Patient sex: F
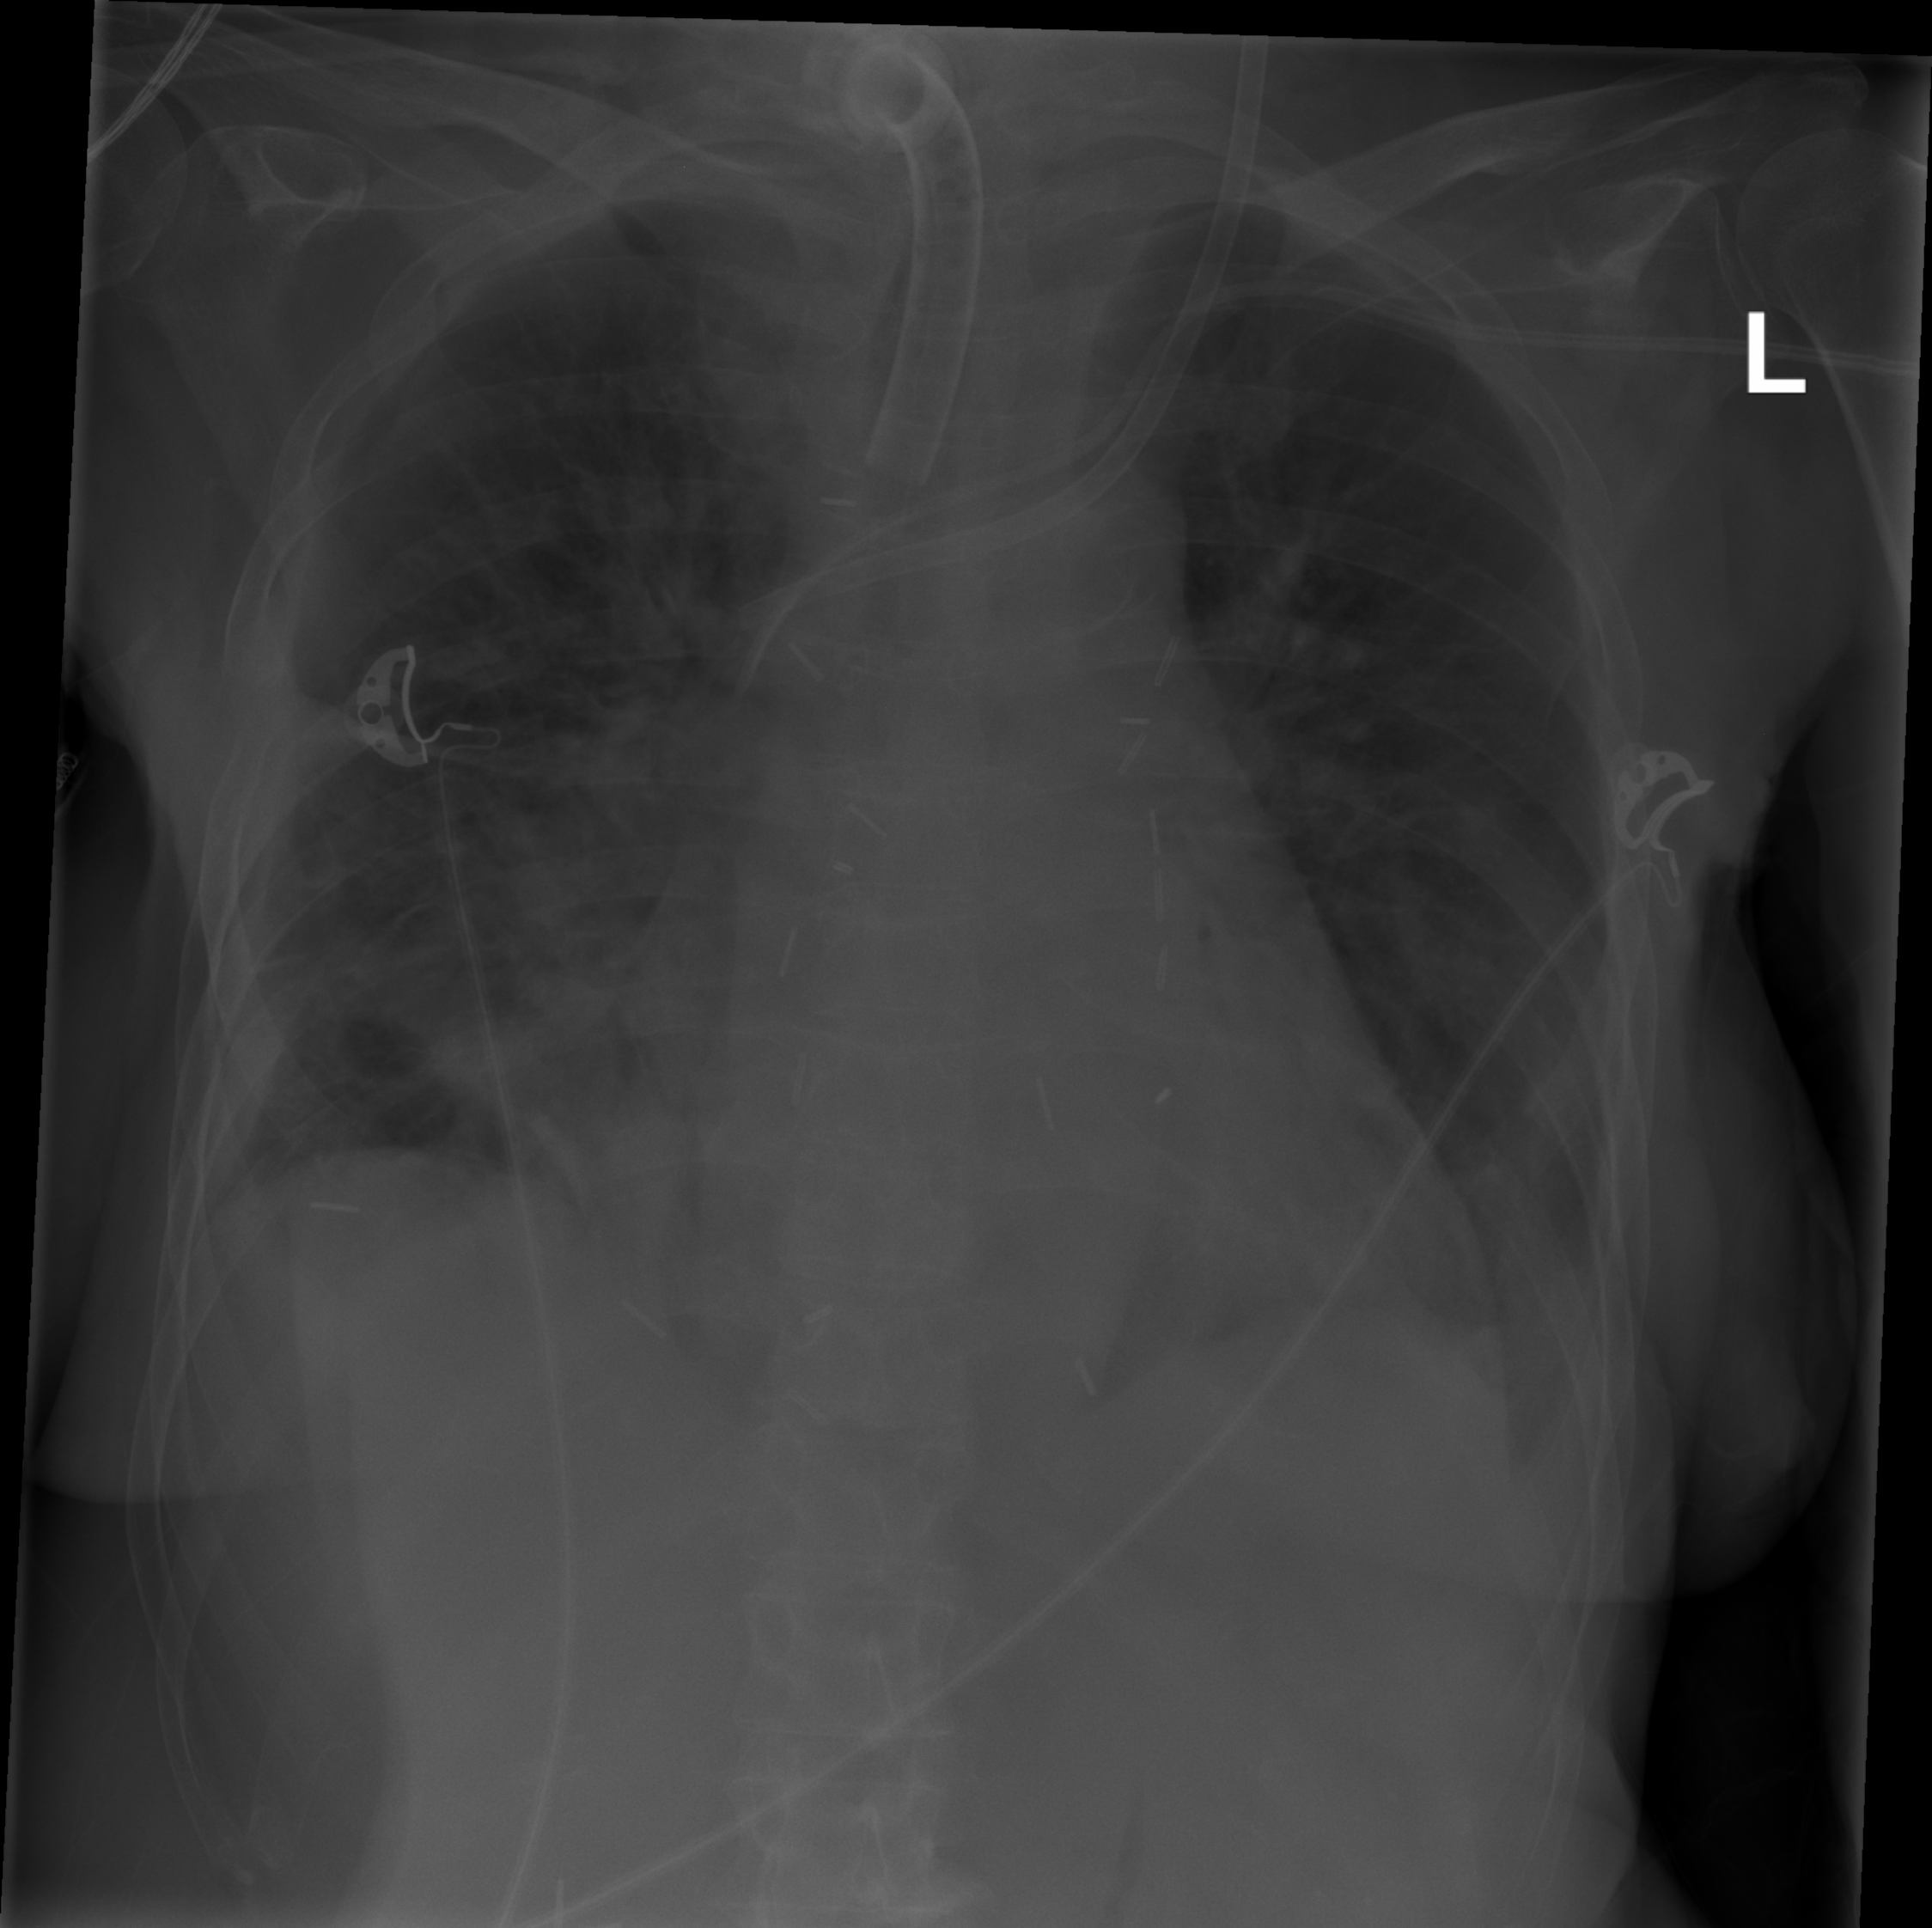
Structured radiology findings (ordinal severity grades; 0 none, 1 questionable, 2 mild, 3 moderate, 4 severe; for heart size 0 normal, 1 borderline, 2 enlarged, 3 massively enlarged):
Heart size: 2
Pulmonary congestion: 2
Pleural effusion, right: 1
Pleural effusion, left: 2
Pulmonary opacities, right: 3
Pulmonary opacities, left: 0
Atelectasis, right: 2
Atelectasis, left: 0